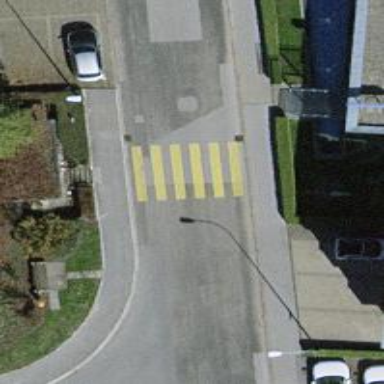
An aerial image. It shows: Zebra crossing on the road.